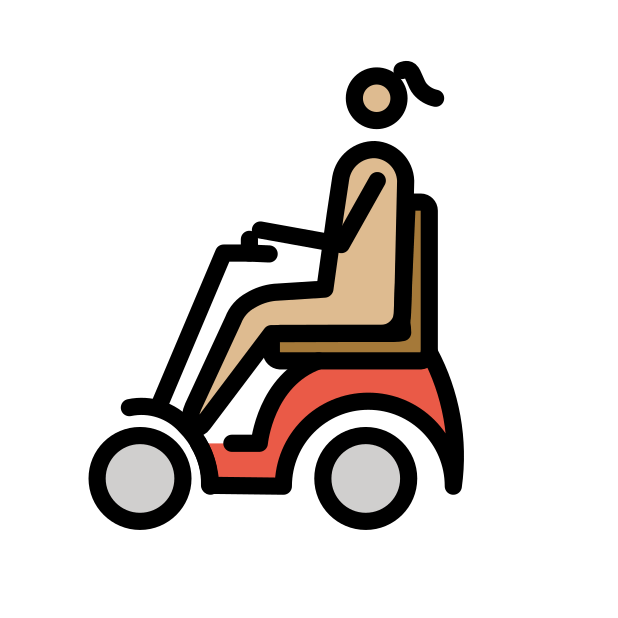
woman in motorized wheelchair: medium-light skin tone